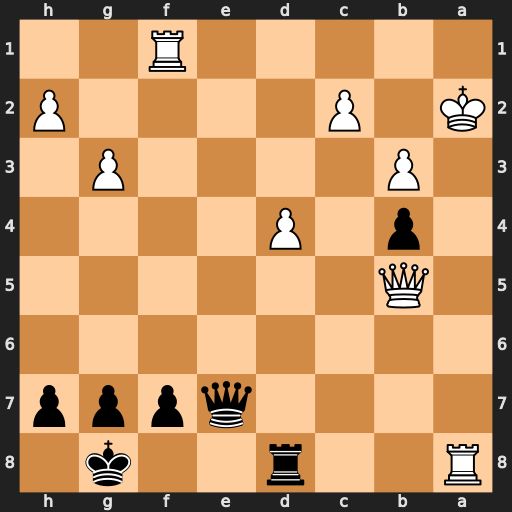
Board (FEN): R2r2k1/4qppp/8/1Q6/1p1P4/1P4P1/K1P4P/5R2
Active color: b
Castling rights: -
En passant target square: -
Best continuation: Rxa8+ Kb2 Qa7 Qxb4 Qa2+ Kc3 Rc8+